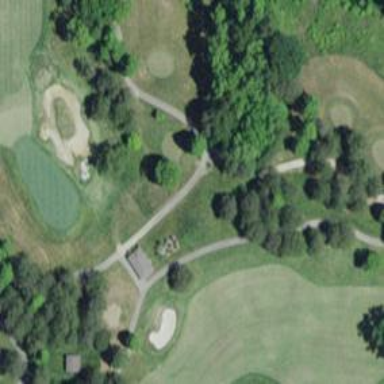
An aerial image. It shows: Footway that serves as golf path.